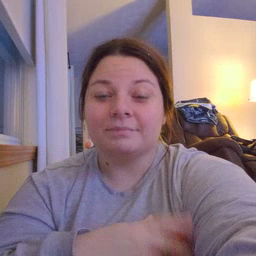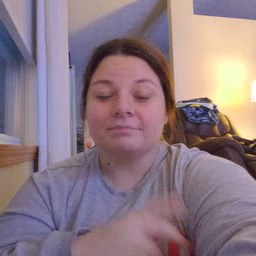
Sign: owl